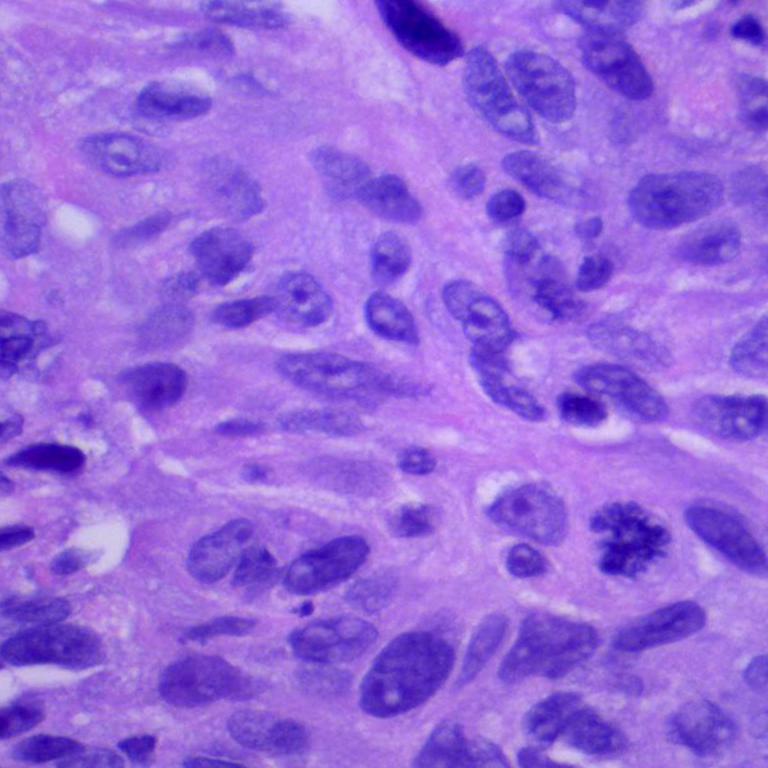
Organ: lung
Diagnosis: squamous carcinomas